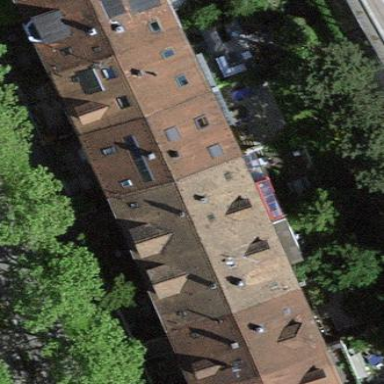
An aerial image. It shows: Terrace building.